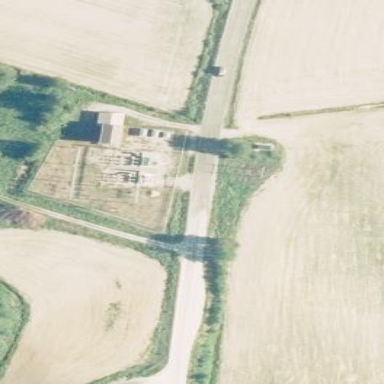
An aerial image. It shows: Distribution level power substation enclosed by fence.